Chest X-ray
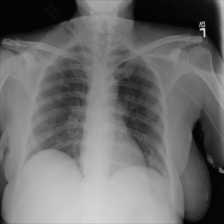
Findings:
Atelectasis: negative
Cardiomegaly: negative
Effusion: negative
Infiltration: negative
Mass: negative
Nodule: negative
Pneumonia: negative
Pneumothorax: negative
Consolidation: negative
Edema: negative
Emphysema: negative
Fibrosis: negative
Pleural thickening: negative
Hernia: negative